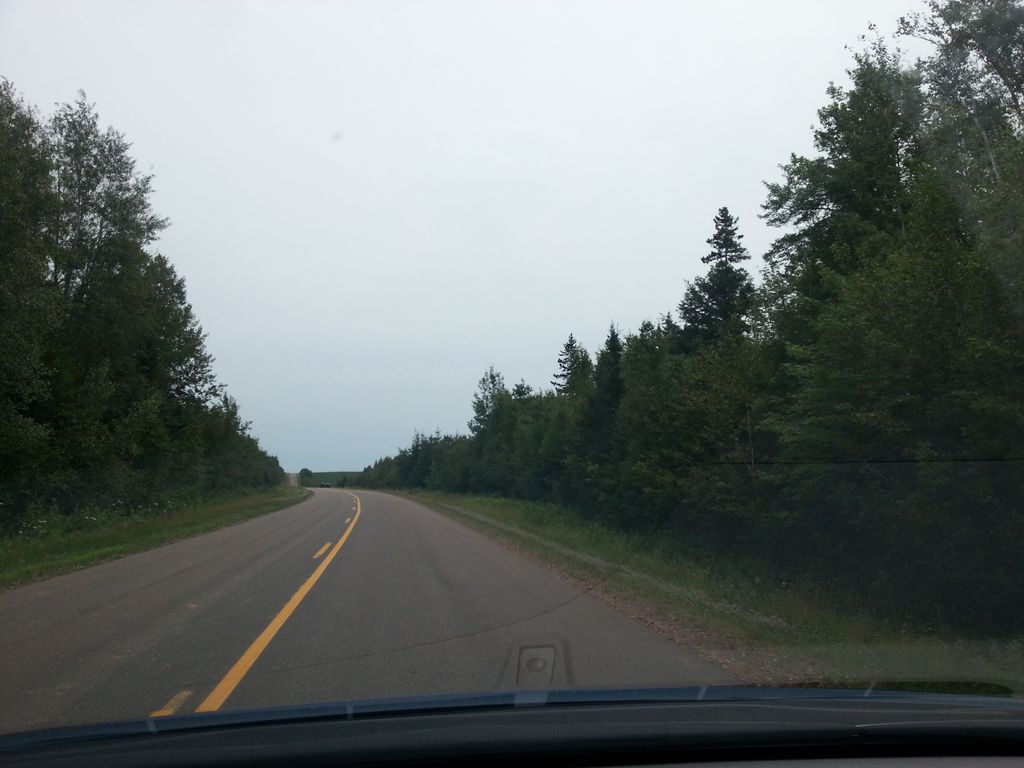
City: charlottetown